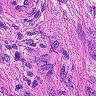
Metastatic tissue present: yes